Question: I'm working on scanning application at a low level where I'm not very comfortable already :)
Anyway, I'm trying to make sense out of numbers I'm getting.
Here we go:
1. Scanning Letter size document with 200 DPI, B/W
2. Resolutions comes up to 1700x2200
3. I calculate 1700x2200 = <PHONE> bits OR 467500 bytes
4. When I get BITMAPINFOHEADER it says biSizeImage = 475200. WHY?
5. Code snippet that I use to return byte array with BITMAP returns 475248 bytes which is 48 bytes more. But biSize says 40, so if header is 40, than why 48 bytes in front of image data?
Basically, I do not understand why difference between calculated 467500 and 475200 that's in BITMAPHEADER?
I also do not understand why header says it is 40 bytes but in reality it is 48? I'm just guessing it's 8 bytes for color infor? Because image is 2 color (B/W) - it uses 4 bytes per each color?
Here is info:

I I get it. When scanned line saved in memory it have to be in pack of 4 bytes.
So, according to my calculations 1700 bits is 212.5 bytes and according to what I see - it uses 216 bytes. So, it kind of makes sense.
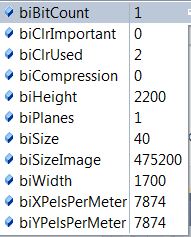
Answer: 'BITMAPINFOHEADER' really is 40 bytes in size. Keep in mind that a bitmap is represented by a <URL> struct, not a 'BITMAPINFOHEADER' struct by itself. 'BITMAPINFO' contains an optional 'RGBQUAD' color palette immediately after the 'BITMAPINFOHEADER' struct.
1700x2200 would be <PHONE> pixels, which would take up 467500 bytes as the bitmap is using 1-bit pixels, ie it is a monochrome bitmap. Your bitmap has an extra 8 bytes in between the header and pixel data, with is consistent with a monochrome bitmap as the color palette would contain 2 'RGBQUAD' values. You have to take the 'BITMAPINFOHEADER::biBitCount' field into account, as it tells you how many bits are actually used per pixel and how the color palette is used.
The additional bytes are accounted for by each scanline being padded at the end to align on 'DWORD' boundaries. 'biSizeImage' is calculated in this situation as:
'''
biWidth = 1700
biCount = 1
biHeight = 2200
biSizeImage = ((((((biWidth * biCount) + 31) / 32) * 32) / 8) * biHeight) = 475200
'''